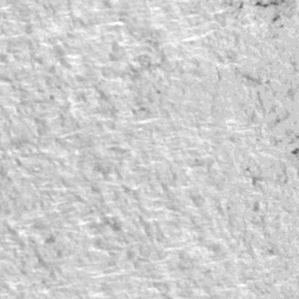
Label: frost